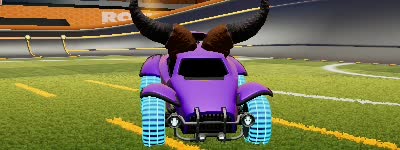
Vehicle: octane